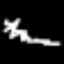
Label: squiggle